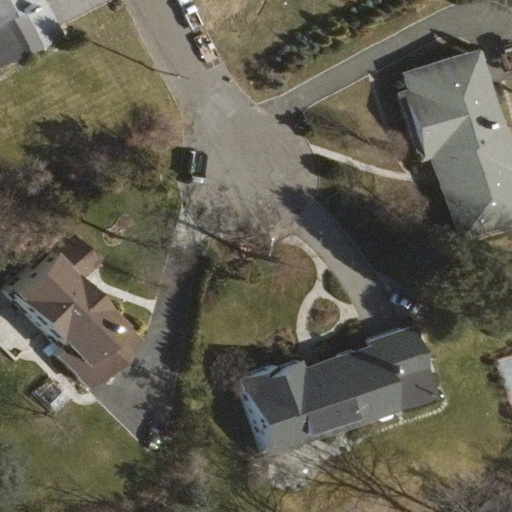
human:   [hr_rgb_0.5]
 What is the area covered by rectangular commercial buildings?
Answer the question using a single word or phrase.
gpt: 0m2

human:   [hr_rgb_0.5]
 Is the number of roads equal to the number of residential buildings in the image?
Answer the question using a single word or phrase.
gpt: no

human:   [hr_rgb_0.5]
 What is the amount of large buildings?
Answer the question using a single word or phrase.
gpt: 2

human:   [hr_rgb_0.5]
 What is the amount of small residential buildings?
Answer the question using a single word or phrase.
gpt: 1

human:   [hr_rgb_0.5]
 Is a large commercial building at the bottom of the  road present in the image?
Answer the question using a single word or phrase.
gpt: no

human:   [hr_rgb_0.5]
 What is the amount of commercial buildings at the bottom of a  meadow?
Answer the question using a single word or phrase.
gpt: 0

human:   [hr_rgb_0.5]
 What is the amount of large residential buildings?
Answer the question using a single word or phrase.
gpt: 2

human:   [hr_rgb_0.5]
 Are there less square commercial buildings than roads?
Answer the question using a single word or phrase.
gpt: yes

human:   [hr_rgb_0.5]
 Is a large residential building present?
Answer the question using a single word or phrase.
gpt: yes

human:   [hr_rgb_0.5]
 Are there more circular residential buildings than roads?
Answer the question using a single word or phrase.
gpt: no

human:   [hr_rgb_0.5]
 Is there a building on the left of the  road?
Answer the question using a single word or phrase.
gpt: yes

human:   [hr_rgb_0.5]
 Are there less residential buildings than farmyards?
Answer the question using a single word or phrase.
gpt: no

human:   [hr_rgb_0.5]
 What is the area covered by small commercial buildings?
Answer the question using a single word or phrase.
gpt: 0m2

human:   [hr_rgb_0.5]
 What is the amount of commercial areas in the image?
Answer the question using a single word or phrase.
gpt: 0

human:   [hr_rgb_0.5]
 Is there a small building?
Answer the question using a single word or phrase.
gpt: yes

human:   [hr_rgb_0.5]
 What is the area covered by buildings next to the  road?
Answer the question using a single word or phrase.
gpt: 1564m2

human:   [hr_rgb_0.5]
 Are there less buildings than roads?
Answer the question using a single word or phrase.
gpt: no

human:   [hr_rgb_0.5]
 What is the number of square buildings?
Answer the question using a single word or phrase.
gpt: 0

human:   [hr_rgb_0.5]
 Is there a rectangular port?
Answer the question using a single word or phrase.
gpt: no

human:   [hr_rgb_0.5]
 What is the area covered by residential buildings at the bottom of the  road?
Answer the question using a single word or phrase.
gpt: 918m2

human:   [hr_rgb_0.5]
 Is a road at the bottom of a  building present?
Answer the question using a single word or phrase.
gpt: no

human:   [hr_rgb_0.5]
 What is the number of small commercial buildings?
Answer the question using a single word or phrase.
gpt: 0

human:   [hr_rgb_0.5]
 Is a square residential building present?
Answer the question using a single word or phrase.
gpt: no

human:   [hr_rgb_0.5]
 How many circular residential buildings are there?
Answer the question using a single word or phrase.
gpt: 0

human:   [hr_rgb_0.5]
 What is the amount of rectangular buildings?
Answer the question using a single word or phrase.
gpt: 0

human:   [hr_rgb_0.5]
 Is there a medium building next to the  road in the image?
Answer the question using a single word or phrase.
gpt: yes

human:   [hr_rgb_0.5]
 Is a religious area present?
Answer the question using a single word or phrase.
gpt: no

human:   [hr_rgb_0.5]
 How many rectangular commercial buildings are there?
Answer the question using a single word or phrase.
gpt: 0

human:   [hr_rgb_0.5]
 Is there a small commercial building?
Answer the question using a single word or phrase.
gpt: no

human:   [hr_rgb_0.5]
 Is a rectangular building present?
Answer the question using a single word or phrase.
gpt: no

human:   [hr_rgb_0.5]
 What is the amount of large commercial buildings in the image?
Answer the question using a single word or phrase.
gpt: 0

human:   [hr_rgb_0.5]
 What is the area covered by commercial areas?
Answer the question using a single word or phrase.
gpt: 0m2

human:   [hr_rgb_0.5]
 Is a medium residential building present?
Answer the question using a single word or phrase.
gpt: yes

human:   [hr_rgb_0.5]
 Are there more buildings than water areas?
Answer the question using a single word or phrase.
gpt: yes

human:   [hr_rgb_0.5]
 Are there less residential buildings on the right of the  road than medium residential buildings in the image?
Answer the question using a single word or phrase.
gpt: no

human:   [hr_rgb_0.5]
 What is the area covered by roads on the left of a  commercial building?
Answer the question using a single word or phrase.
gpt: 0m2